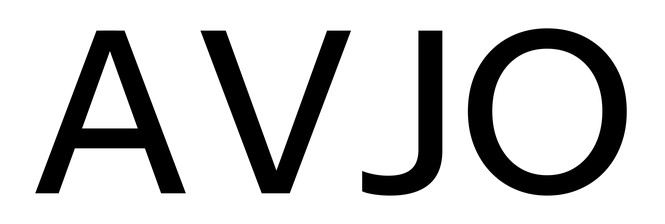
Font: InstrumentSans_Medium